Interaction volume radius: 5 \u00c5
Interaction volume height: 30 \u00c5
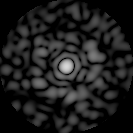
Disorder parameter: 0.809